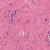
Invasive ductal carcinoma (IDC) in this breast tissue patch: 0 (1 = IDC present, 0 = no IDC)